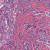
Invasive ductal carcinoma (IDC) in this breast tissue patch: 0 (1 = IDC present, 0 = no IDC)